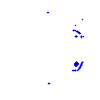
Particle: pion